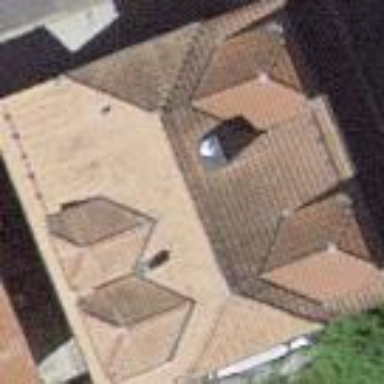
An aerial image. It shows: Flat-roofed residential building.